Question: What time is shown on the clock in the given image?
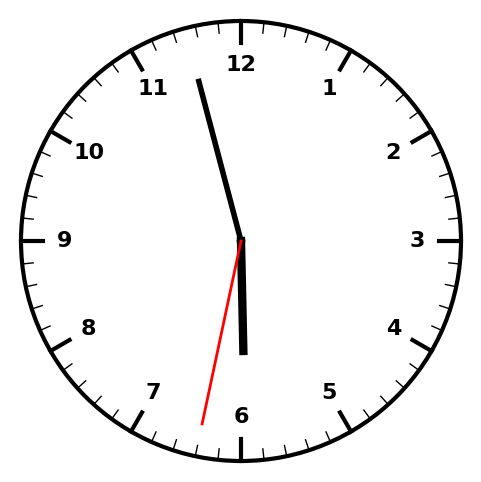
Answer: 05:57:32